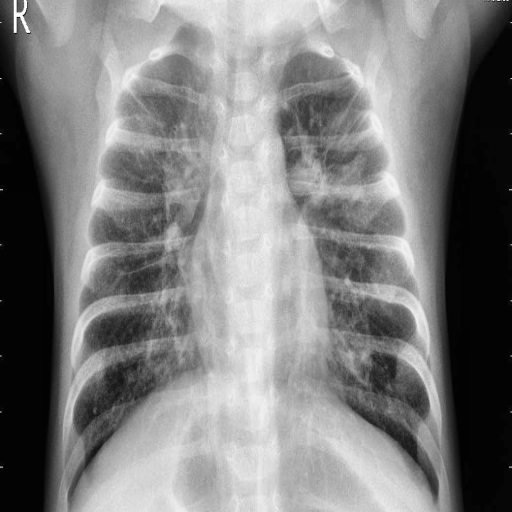
Finding: PNEUMONIA